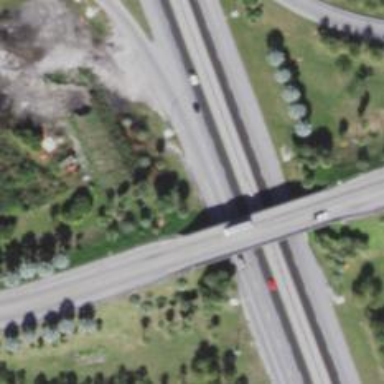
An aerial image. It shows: There is bridge over motorway link with trumpet junction.